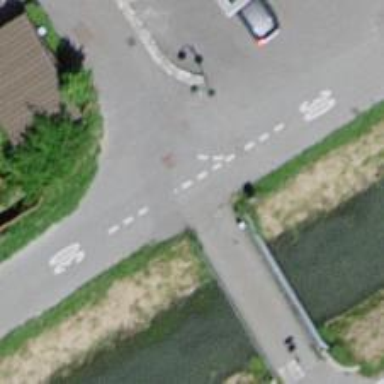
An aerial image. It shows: Pedestrian road.